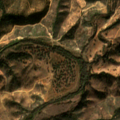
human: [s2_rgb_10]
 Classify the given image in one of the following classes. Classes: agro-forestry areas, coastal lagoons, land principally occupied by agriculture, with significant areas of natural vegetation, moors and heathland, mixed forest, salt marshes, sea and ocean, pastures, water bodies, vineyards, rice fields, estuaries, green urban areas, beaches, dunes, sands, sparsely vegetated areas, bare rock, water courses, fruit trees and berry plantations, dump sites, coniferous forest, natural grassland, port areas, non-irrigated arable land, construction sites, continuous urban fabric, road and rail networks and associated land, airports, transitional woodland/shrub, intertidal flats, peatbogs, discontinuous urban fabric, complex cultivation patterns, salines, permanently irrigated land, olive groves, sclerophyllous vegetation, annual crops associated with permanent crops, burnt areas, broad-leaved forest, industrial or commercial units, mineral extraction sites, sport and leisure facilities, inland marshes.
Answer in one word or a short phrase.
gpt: non-irrigated arable land, land principally occupied by agriculture, with significant areas of natural vegetation, broad-leaved forest, transitional woodland/shrub